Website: home-depot
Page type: billing-address
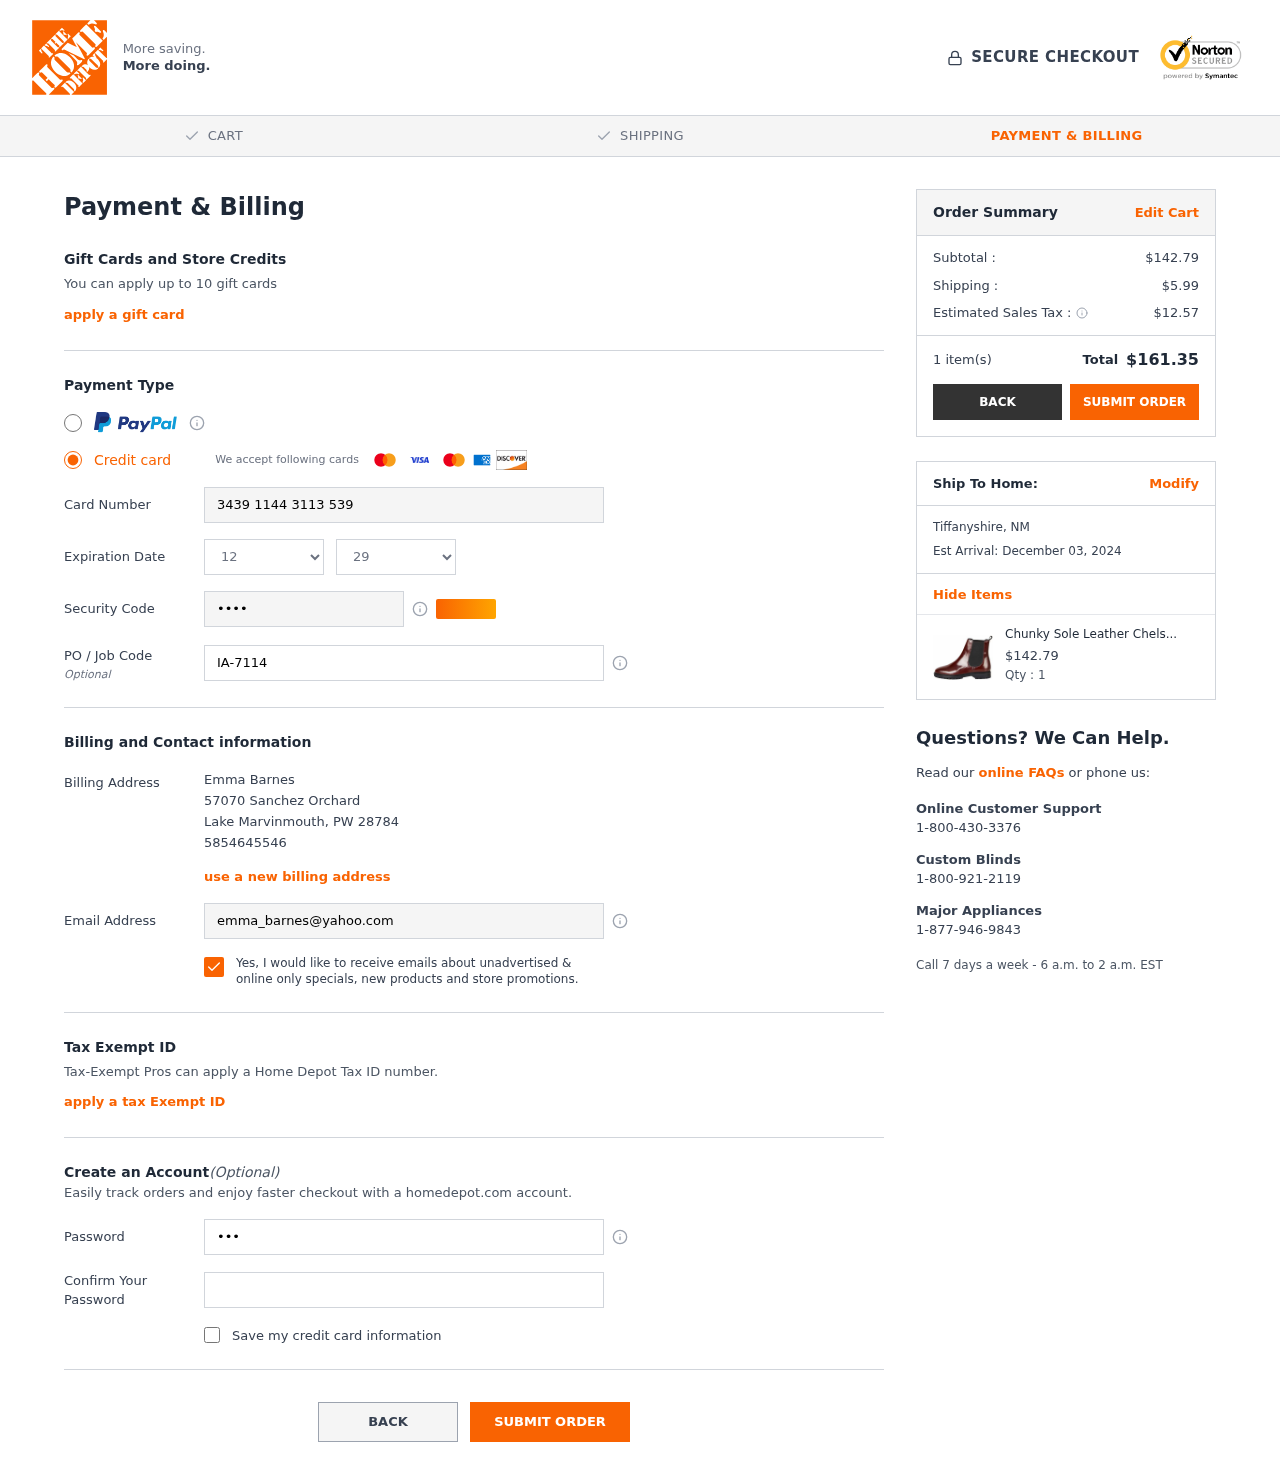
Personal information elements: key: PII_CARD_CVV
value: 8880
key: PII_CARD_EXPIRY_MONTH
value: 12
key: PII_CARD_EXPIRY_YEAR
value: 29
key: PII_CARD_NUMBER
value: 3439 1144 3113 539
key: PII_CITY
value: Lake Marvinmouth
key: PII_CITY2
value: Tiffanyshire
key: PII_EMAIL
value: emma_barnes@yahoo.com
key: PII_FULLNAME
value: Emma Barnes
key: PII_JOB_CODE
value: IA-7114
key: PII_PHONE
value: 5854645546
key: PII_POSTCODE
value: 28784
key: PII_STATE_ABBR
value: PW
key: PII_STATE_ABBR2
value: NM
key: PII_STREET
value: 57070 Sanchez Orchard
Product elements: key: PRODUCT1_NAME
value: Chunky Sole Leather Chelsea Boots, Red, 3.5 UK
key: PRODUCT1_PRICE
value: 142.79
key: PRODUCT1_QUANTITY
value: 1
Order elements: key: ORDER_SUBTOTAL
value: $142.79
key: ORDER_SHIPPING_COST
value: $5.99
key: ORDER_TAX
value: $12.57
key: ORDER_NUM_ITEMS
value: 1 item(s)
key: ORDER_TOTAL
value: $161.35
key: ORDER_DELIVERY_DATE
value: Est Arrival: December 03, 2024